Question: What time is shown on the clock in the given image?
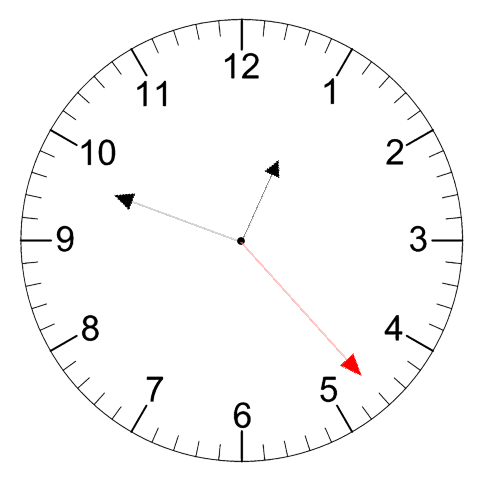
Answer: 12:48:23